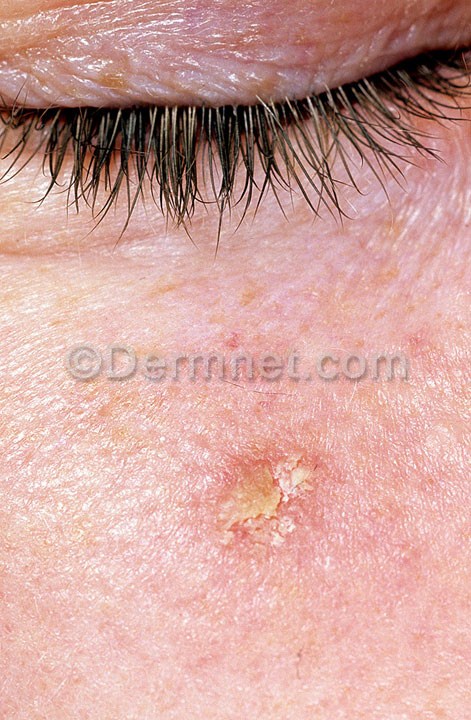
Disease: Actinic Keratosis Basal Cell Carcinoma and other Malignant Lesions